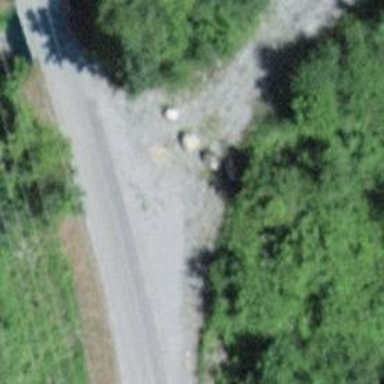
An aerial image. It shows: Block barrier.